Question: I'm looking for the shortest function (to replace c2) to look for instance of text in a cell and returns index when found and false/0 if not.
The required formula must not repeat the find part.
Consider:
'''
cell a2: the quick brown fox
cell c2: =IF(ISNUMBER(FIND("a",A2)),FIND("a",A2),FALSE)
'''

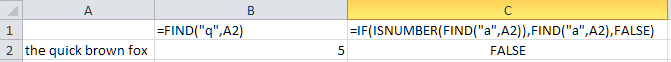
Answer: At first I thought excel could not do what you want.
See the following thread for more information:
<URL>
But I think you can use:
'''
=IFERROR(FIND("a", A2),"False")
'''
OR
'''
=IFERROR(FIND("a", A2),0)
'''